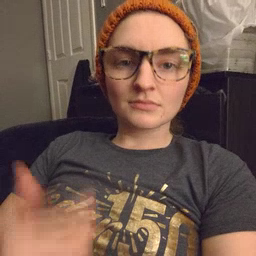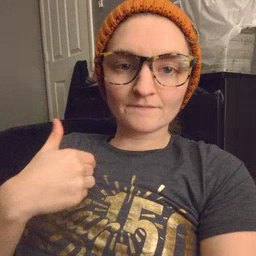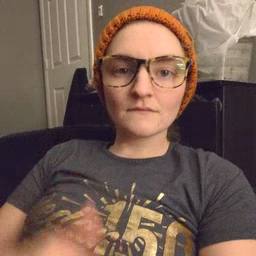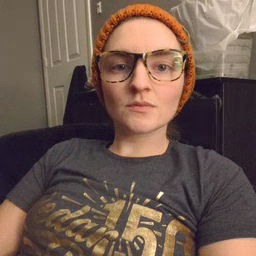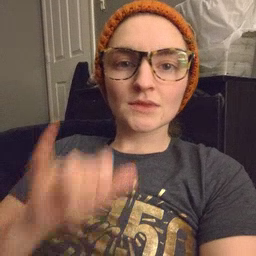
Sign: have